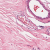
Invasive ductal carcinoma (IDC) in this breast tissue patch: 0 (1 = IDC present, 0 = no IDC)